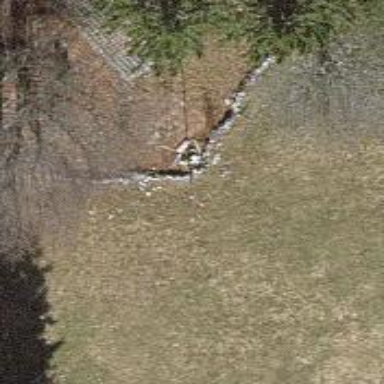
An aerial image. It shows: Wall barrier.